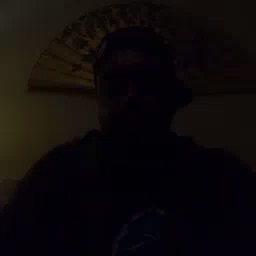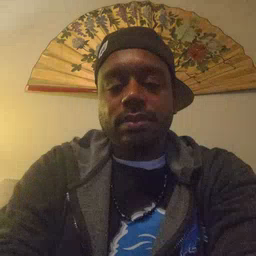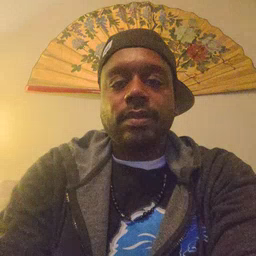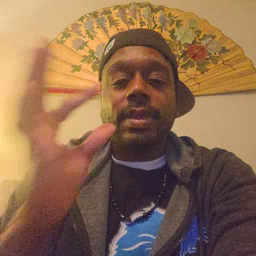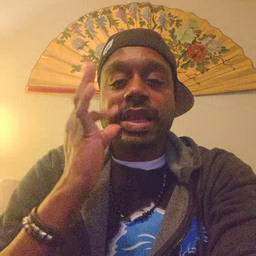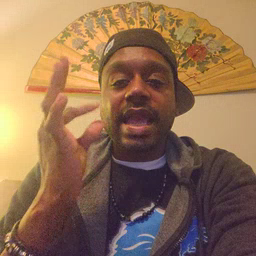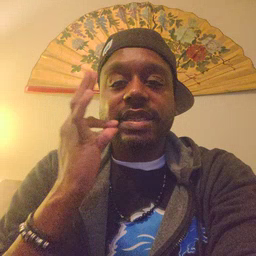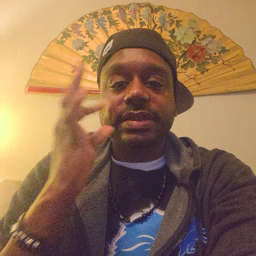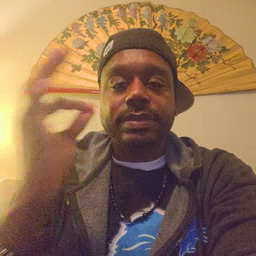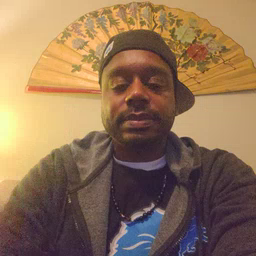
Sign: cat